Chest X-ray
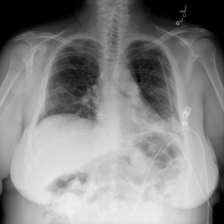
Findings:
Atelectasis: positive
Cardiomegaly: negative
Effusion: negative
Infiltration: positive
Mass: negative
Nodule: negative
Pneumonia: negative
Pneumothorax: negative
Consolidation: negative
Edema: negative
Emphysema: negative
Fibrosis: negative
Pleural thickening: negative
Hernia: negative